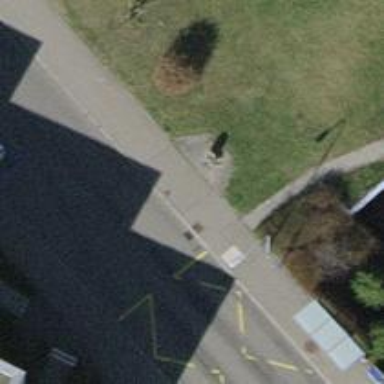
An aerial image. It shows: Bus stop with shelter. It is platform for public transport.